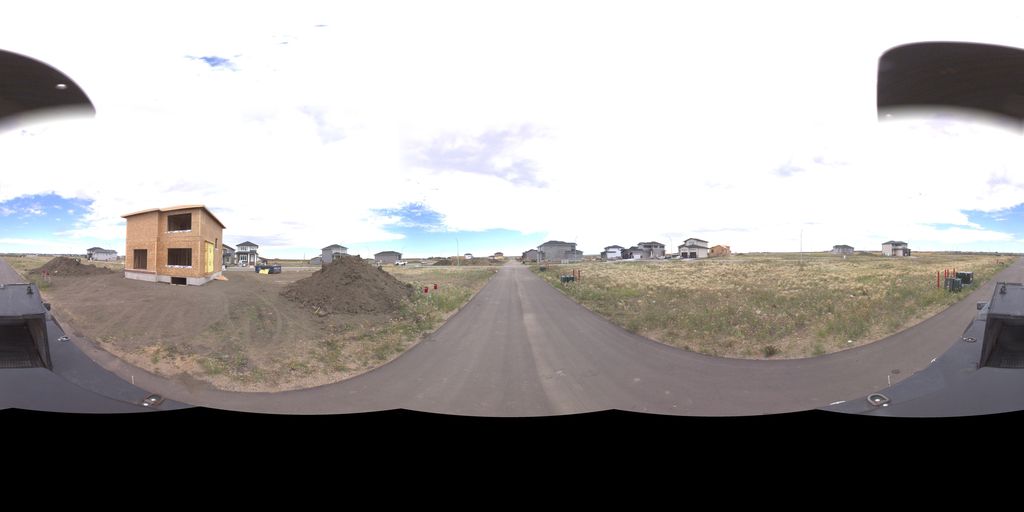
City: saskatoon